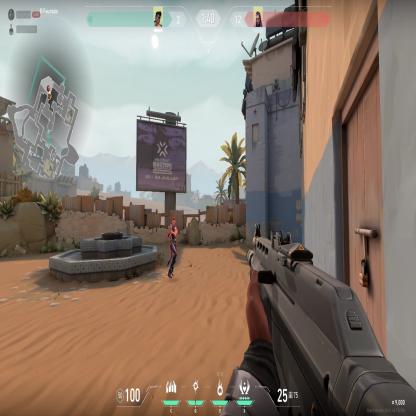
Label: enemy